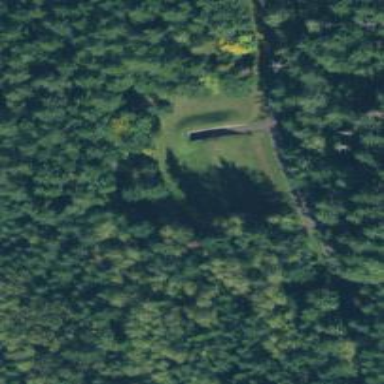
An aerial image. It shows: Military bunker.